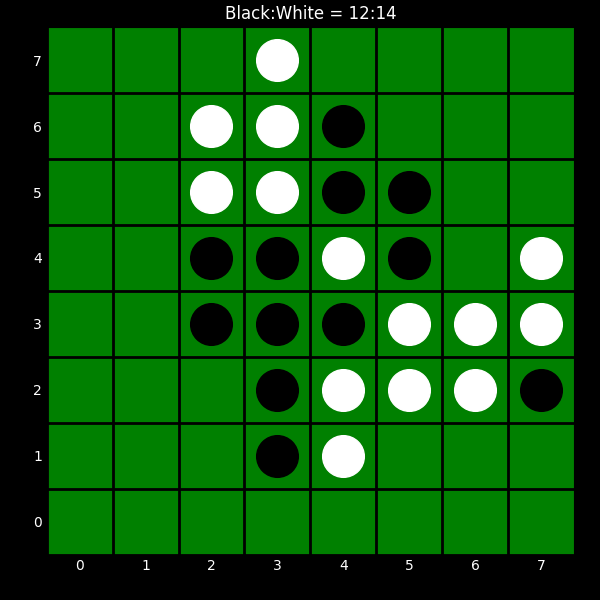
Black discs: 12
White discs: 14